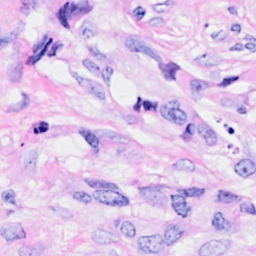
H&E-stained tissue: Breast